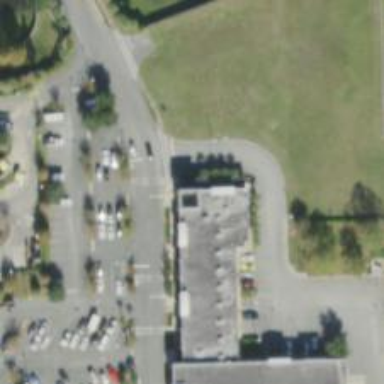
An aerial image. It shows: Healthcare clinic.